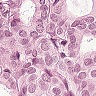
Metastatic tissue present: yes